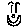
Label: smiley face